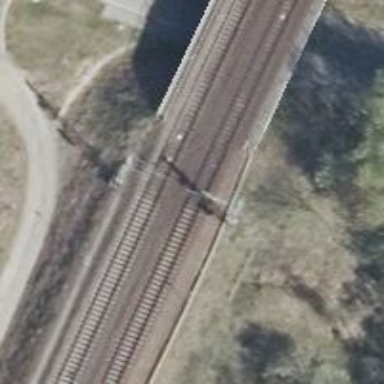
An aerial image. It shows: Railway with electrified contact lines.